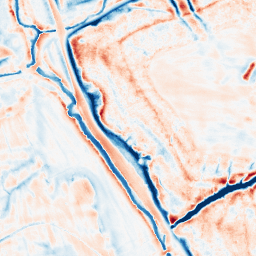
Category: edge_preserving
Decomposition family: bilateral
Decomposition parameters: d: 21
sigma_color: 75
sigma_space: 25
Upsampling method: quadratic
Upsampling parameters: scale: 4
Upsampling scale: 4